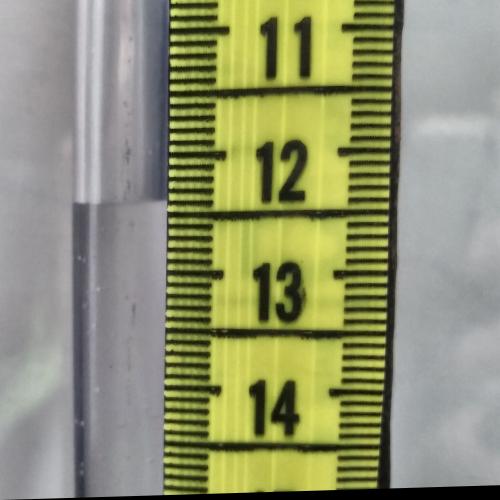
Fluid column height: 12.4 cm